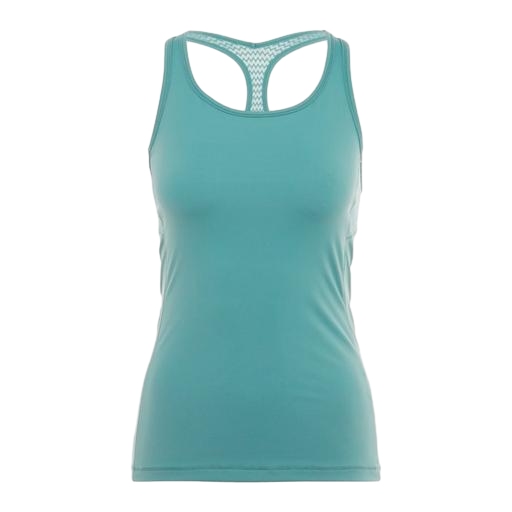
racerback tank, blue performance tank, green apparel infinity tank, white background